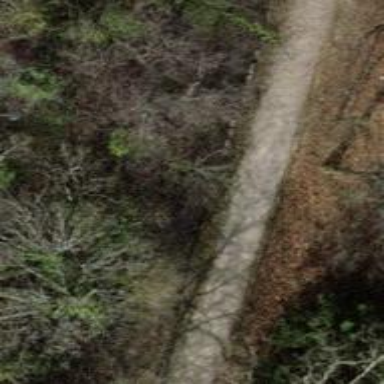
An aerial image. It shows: Footway with surface of fine gravel.